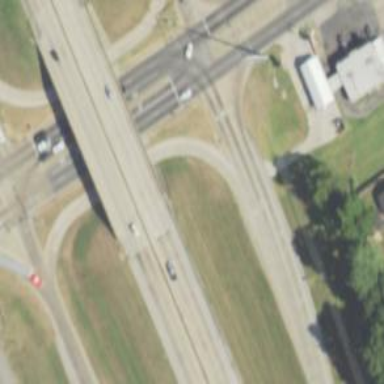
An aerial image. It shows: Trunk link highway.